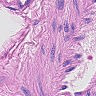
Metastatic tissue present: no